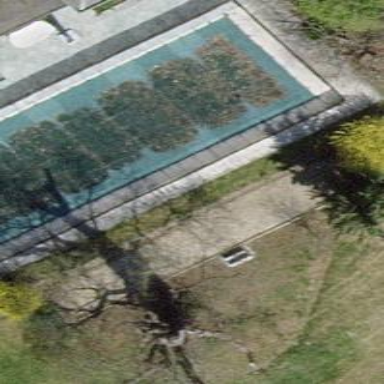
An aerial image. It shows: Swimming pool located in leisure land.